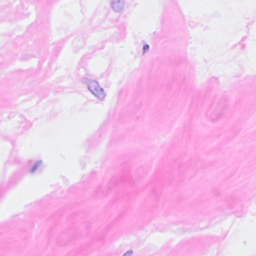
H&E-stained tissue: Breast